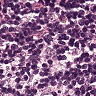
Metastatic tissue present: no